Chest X-ray:
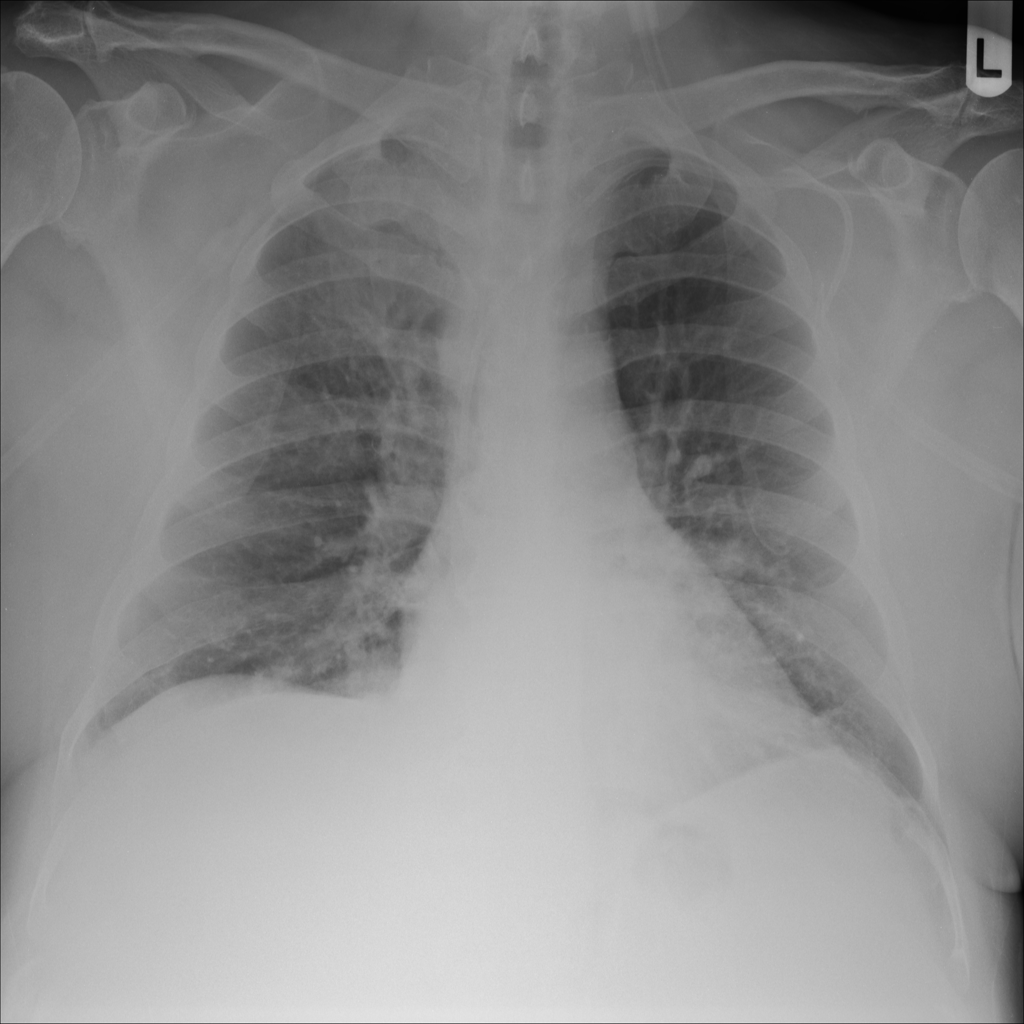
Findings: Consolidation
No abnormal finding: no